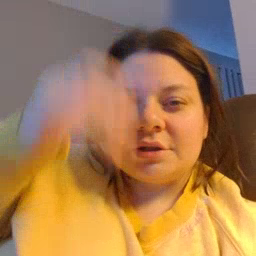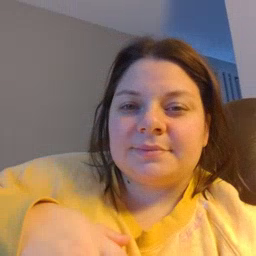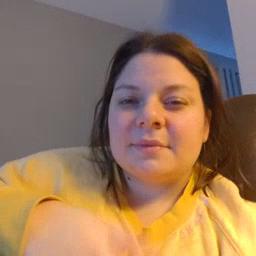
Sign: garbage